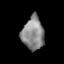
Tissue: prostate
Cell type: Epithelial cells
Senescence score: 0.3561
Nuclear area (px): 708
Mean DAPI intensity: 136.715